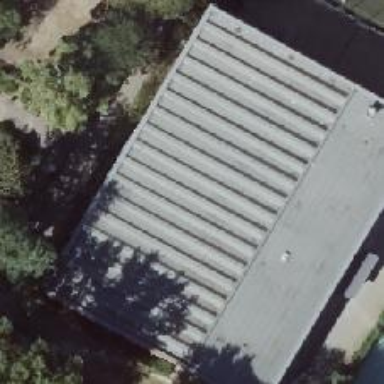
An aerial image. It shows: Sports hall with flat roof.